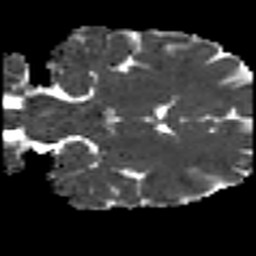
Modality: MD
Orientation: coronal
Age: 37
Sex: female
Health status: ill
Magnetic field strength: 3 T
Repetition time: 8.4 s
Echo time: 0.0926 s